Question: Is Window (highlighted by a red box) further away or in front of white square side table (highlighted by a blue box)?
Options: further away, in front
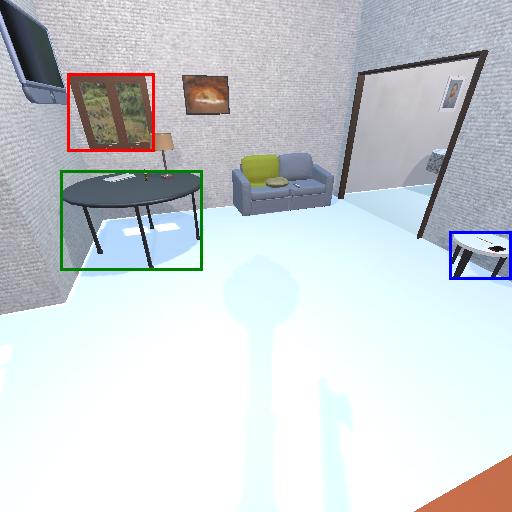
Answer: further away